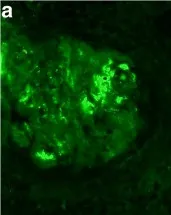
A. Immunofluorescence with IgA positive staining in the mesangium, which is diagnostic for IgAN.
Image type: pathology (immunostaining)